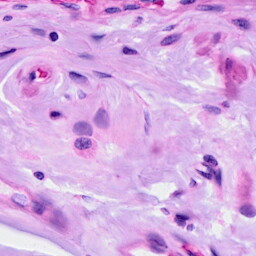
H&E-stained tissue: Ovarian